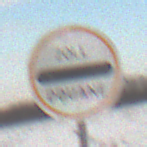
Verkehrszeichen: Zollstelle
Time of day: MorningAfternoon
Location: Outdoor (Nature)
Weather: Overcast
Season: Winter
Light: Natural